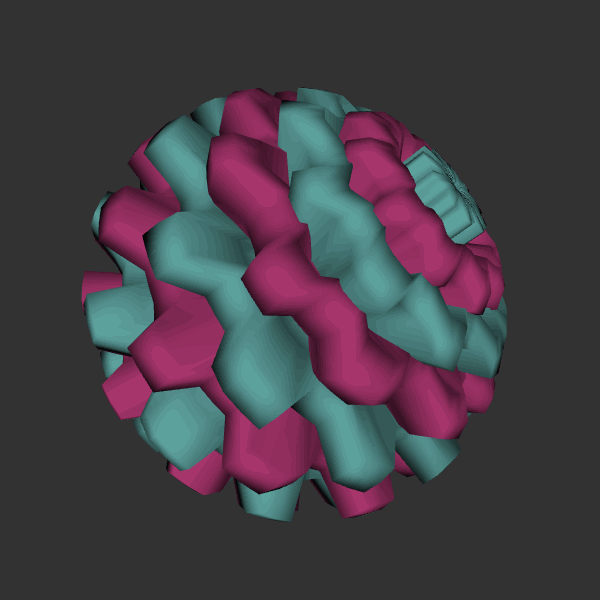
Background: dark